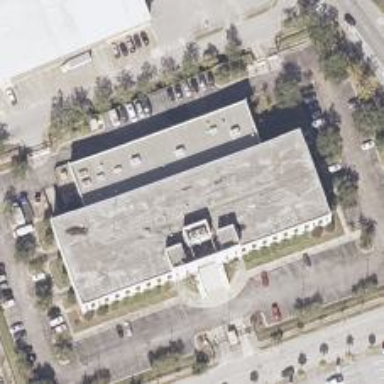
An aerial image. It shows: Government office.